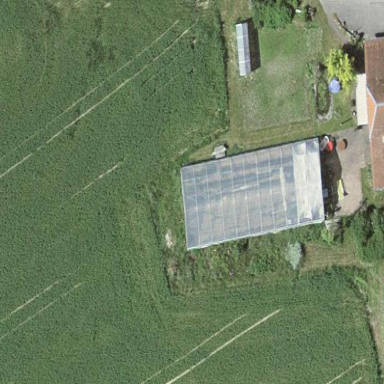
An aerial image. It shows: Greenhouse.